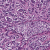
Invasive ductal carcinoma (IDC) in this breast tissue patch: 1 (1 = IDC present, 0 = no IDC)